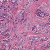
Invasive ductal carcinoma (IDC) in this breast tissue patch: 1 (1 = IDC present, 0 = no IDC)